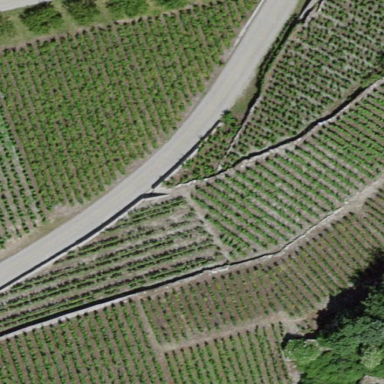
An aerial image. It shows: Vineyard growing grapes.